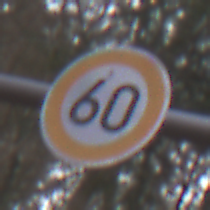
Verkehrszeichen: Geschwindigkeit60
Umgebung: Outdoor, Nature
Tageszeit: MorningAfternoon
Wetter: Overcast
Licht: Natural
Jahreszeit: Autumn
Kontrast: LowContrast